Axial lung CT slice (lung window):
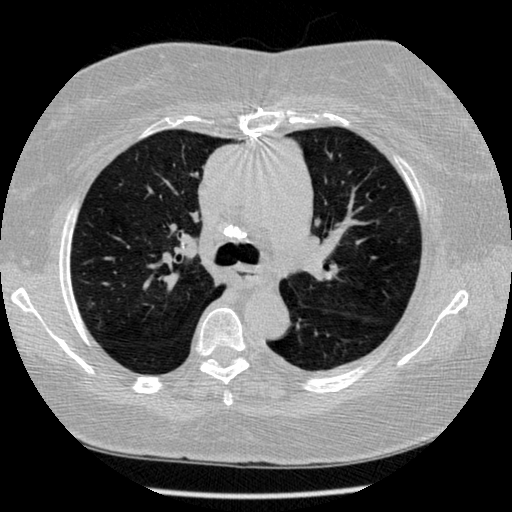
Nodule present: no